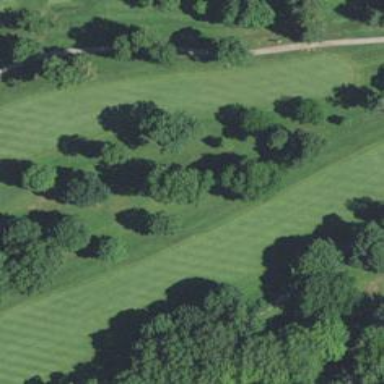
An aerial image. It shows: Golf hole.